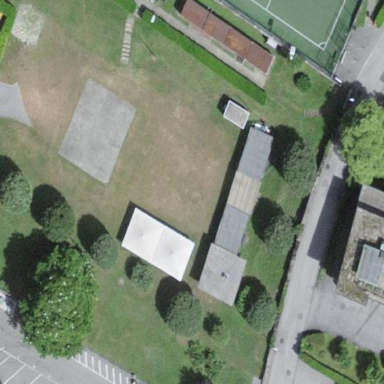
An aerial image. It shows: Village green area.